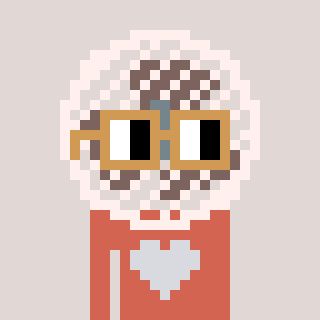
a pixel art character with square brown glasses, a fan-shaped head and a peachy-colored body on a warm background